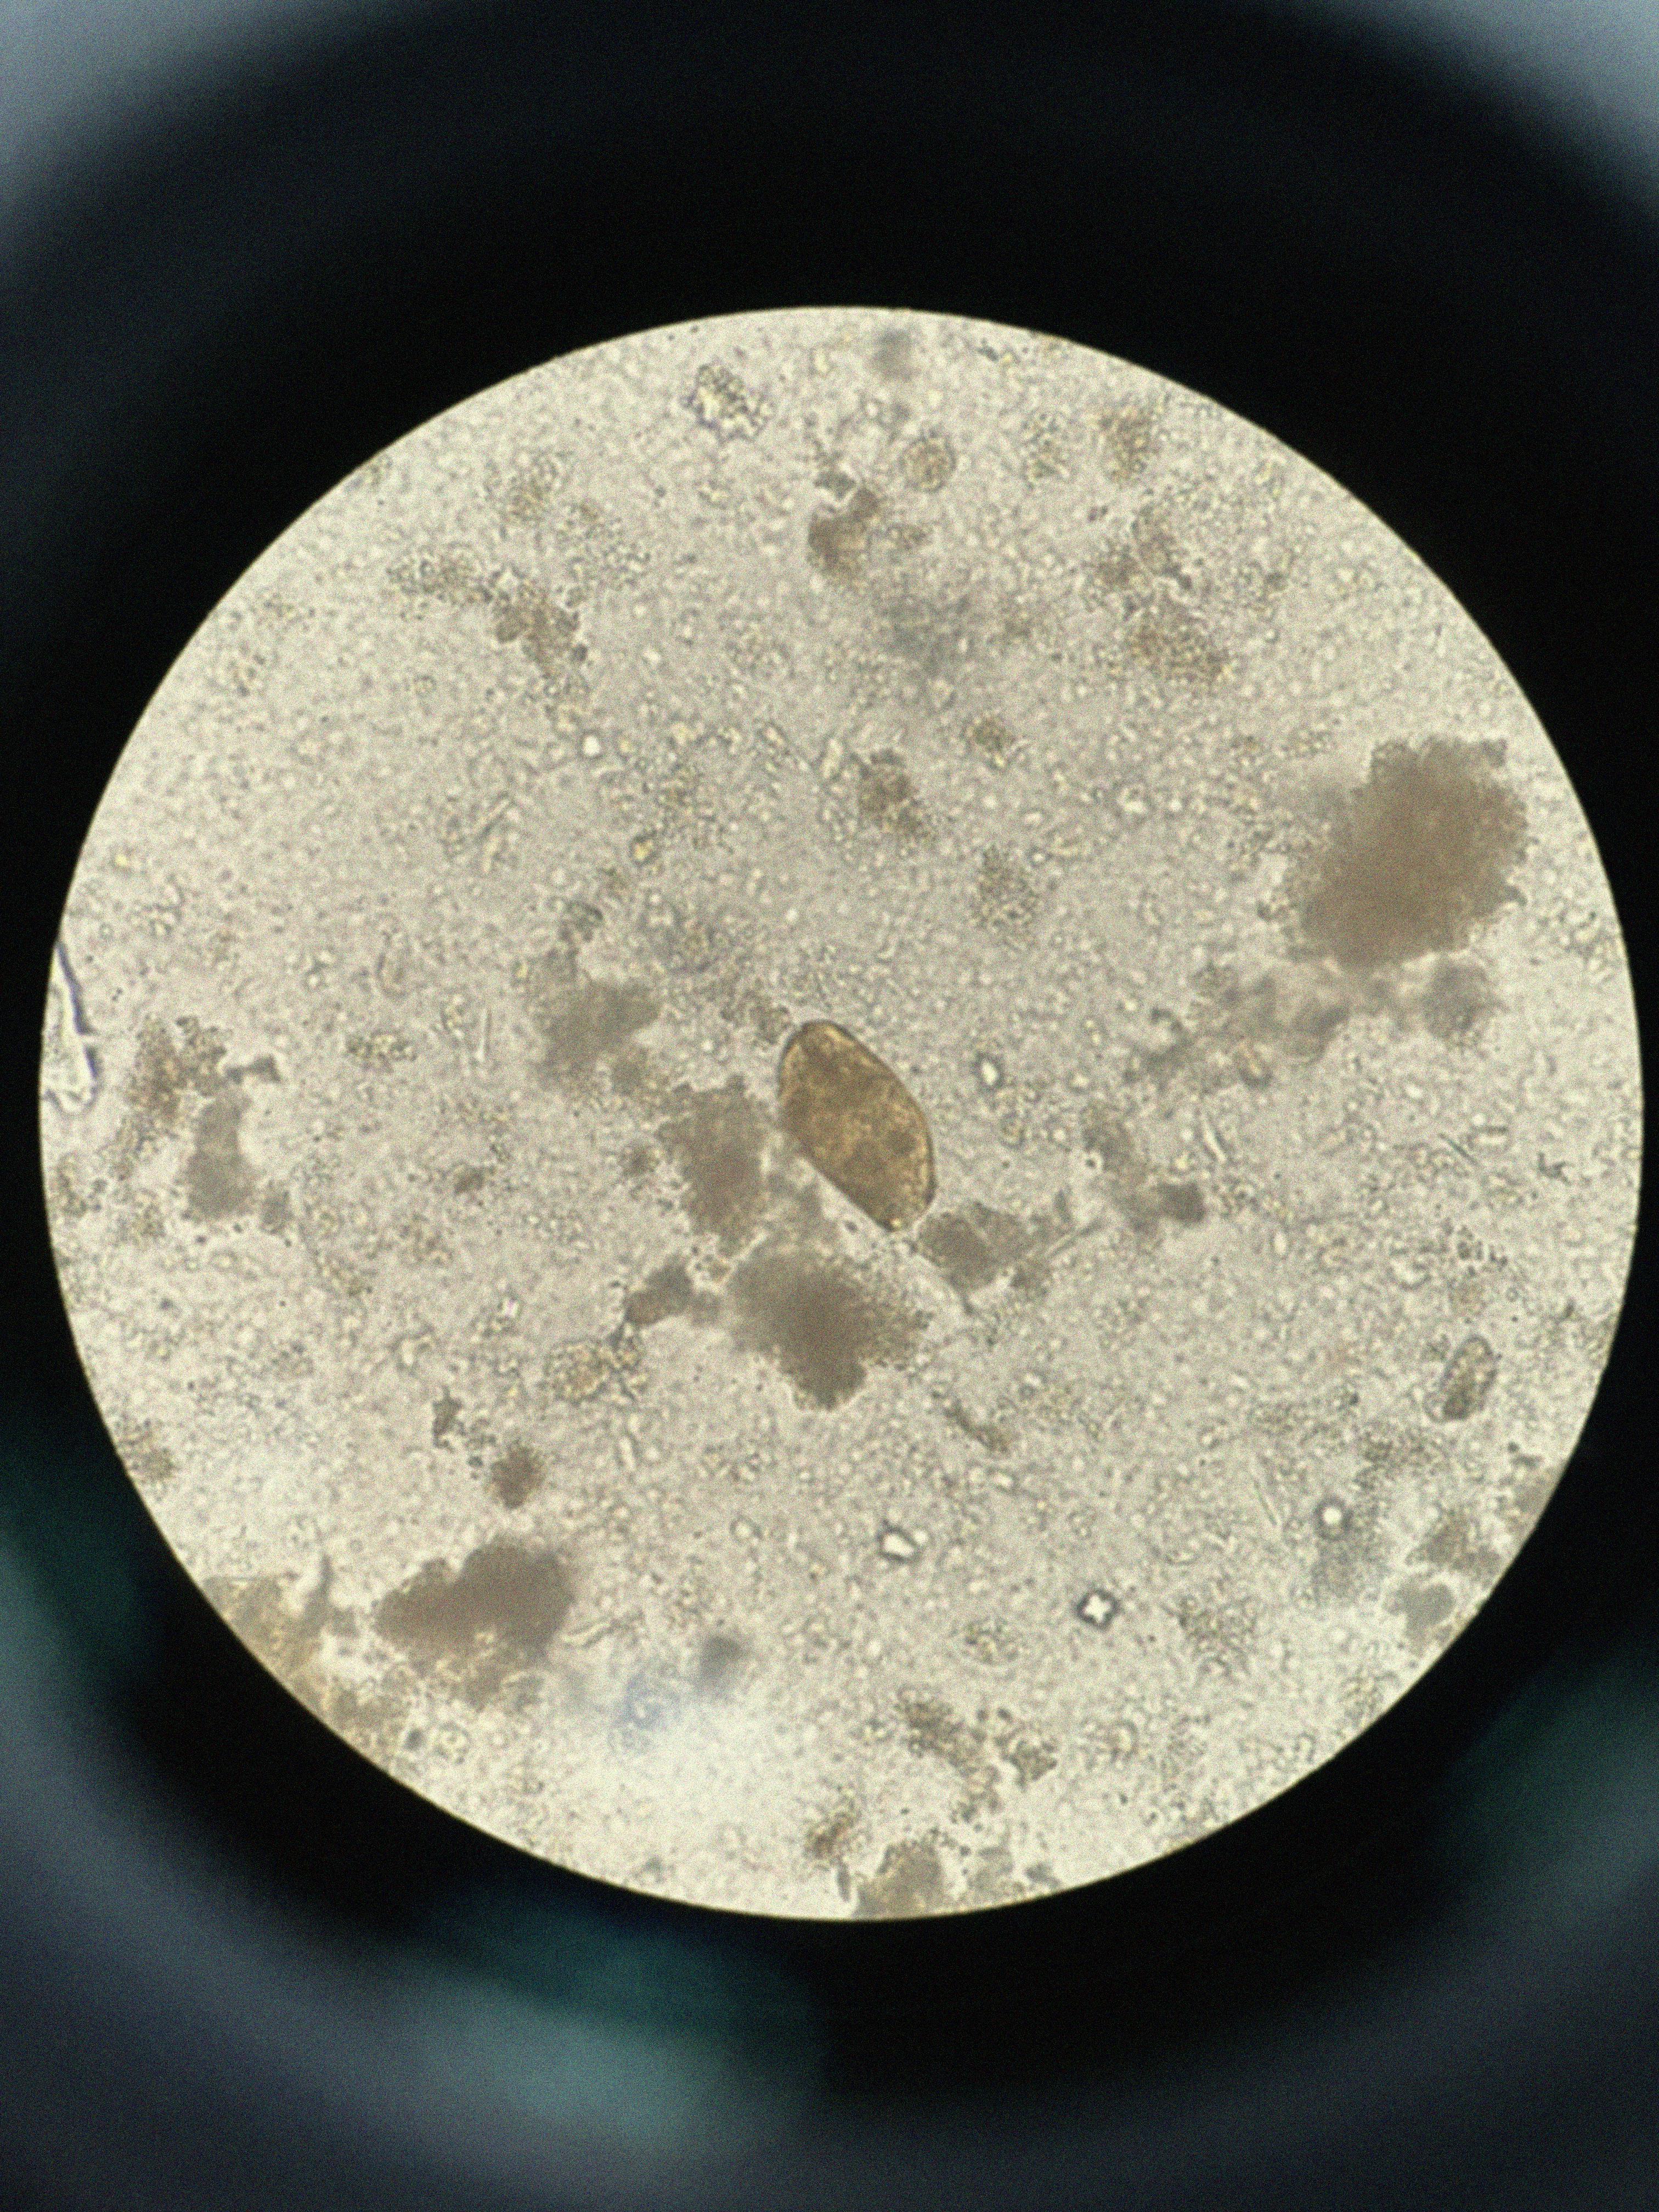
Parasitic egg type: Paragonimus spp